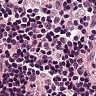
Metastatic tissue present: no